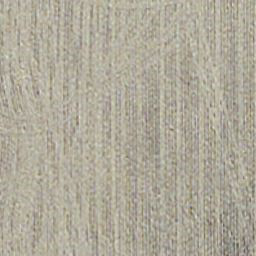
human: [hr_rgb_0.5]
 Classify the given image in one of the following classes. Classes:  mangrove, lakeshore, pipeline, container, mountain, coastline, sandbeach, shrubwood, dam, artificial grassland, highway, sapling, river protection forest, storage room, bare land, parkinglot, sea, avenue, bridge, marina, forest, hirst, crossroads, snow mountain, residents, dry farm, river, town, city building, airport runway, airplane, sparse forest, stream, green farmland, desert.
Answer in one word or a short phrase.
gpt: dry farm